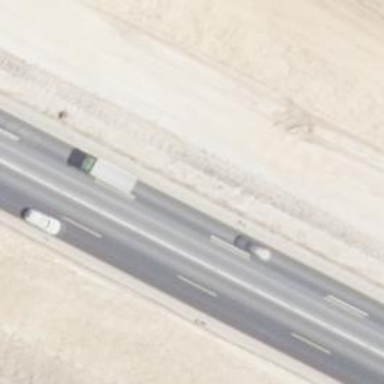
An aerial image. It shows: Asphalt motorway.